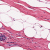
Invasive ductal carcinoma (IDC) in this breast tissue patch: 0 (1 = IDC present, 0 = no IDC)